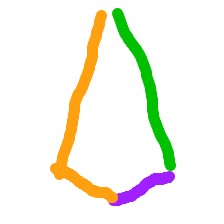
Shape: kite